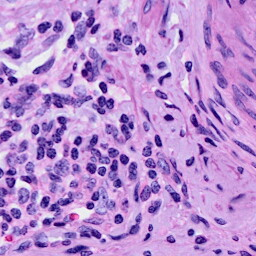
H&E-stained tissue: Cervix